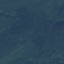
Land use / land cover class: Forest